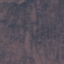
Land use / land cover: HerbaceousVegetation